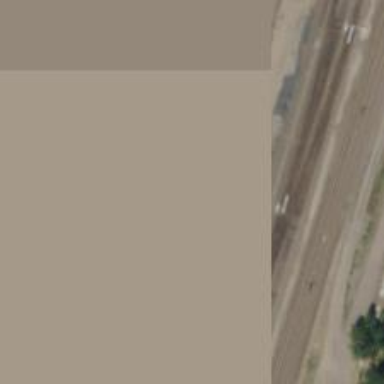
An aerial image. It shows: Motorway junction.